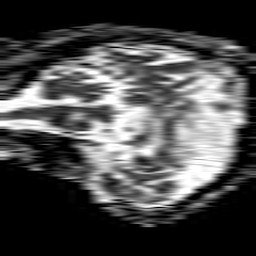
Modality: ADC
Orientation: sagittal
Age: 61
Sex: male
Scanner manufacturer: philips
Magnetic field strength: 1.5 T
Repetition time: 4.6 s
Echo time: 0.08709 s